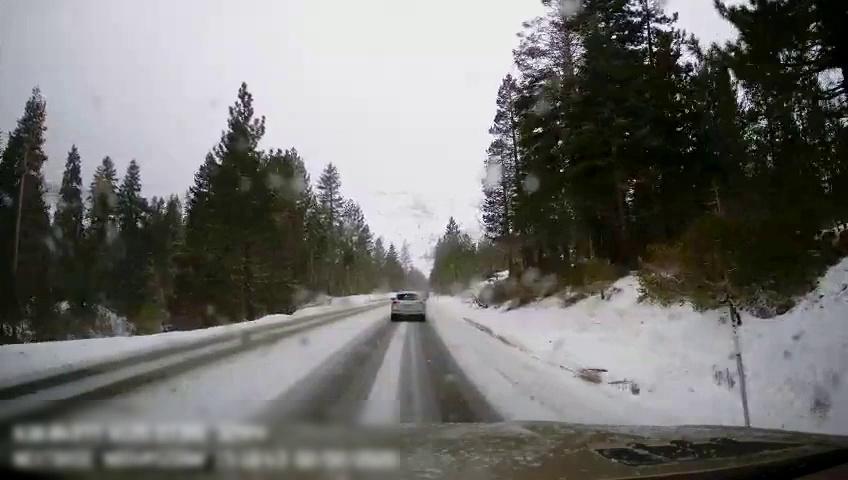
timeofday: Day
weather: Snowy
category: Drivable Space
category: Vehicles | SUV
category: Lanes | Opposite Lane